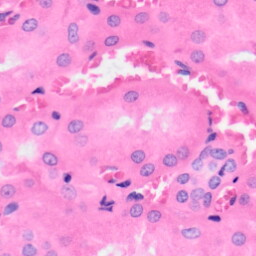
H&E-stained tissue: Kidney